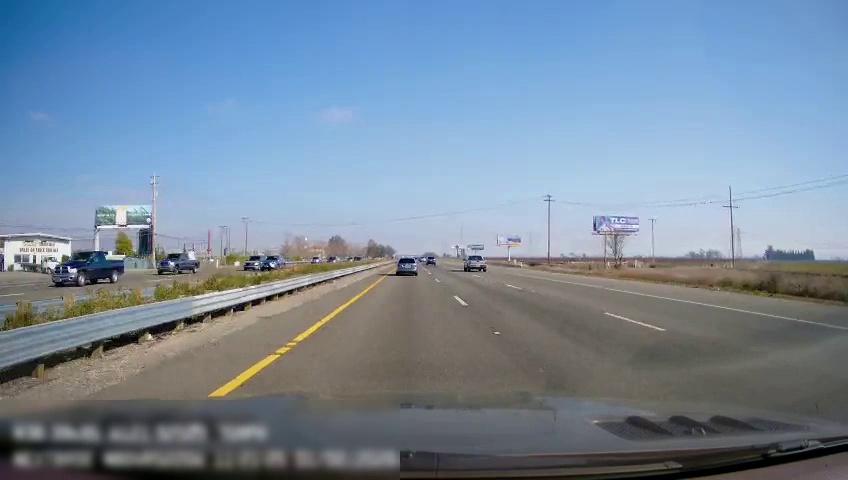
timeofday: Day
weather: Sunny
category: Drivable Space
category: Drivable Space
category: Vehicles | Car
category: Vehicles | Car
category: Vehicles | Car
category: Vehicles | Truck
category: Vehicles | Truck
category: Vehicles | Truck
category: Vehicles | SUV
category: Vehicles | SUV
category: Vehicles | Car
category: Vehicles | SUV
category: Lanes | Current Lane
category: Lanes | Current Lane
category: Lanes | Alternate Lane
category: Lanes | Alternate Lane
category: Lanes | Opposite Lane
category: Lanes | Opposite Lane